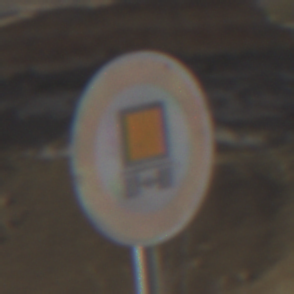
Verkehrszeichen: VerbotKennzeichnungspflichtigeKraftfahrzeugeGefaehrlicheGueter
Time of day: MorningAfternoon
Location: Outdoor (Nature)
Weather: PartlyCloudy
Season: NotSpecified
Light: Natural